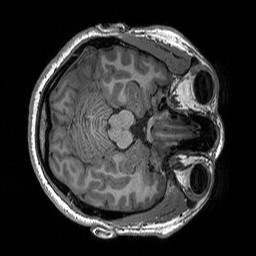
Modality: T1w
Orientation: axial
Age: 27
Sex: female
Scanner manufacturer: siemens
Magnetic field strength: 3 T
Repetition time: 2.3 s
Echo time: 0.00298 s